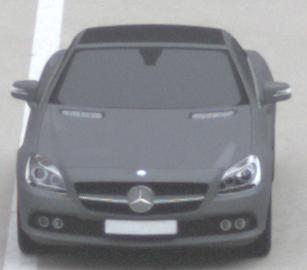
Make: Mercedes-Benz
Model: SLK 200
Detailed model: SLK-Class (172)
Model produced from: 2011/03
Model produced until: 2015/04
Doors: 2
Color: gray
Road condition: dry road
Daytime: morning or afternoon
Contrast: low contrast